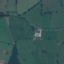
Label: Pasture